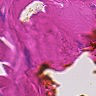
Metastatic tissue present: no